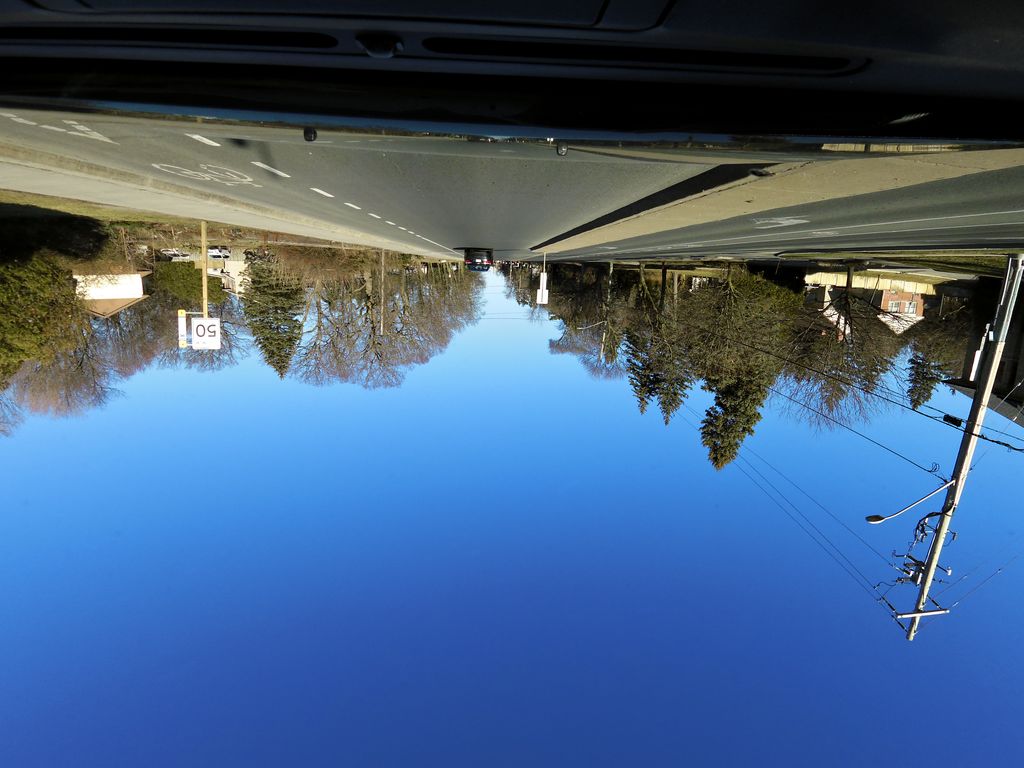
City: hamilton